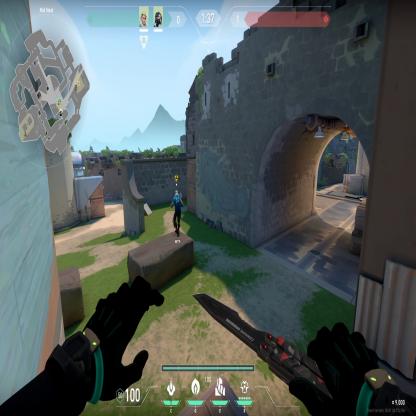
Label: teammate